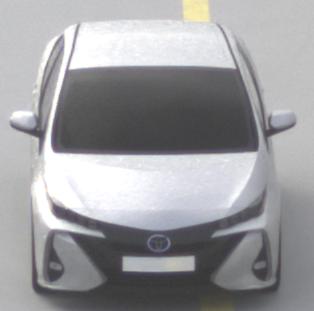
Make: Toyota
Model: Prius 1.8 Plug-In Hybrid
Detailed model: Prius (XW5) Plug-In
Model produced from: 2019/07
Model produced until: 2020/07
Doors: 5
Color: white
Road condition: dry road
Daytime: morning or afternoon
Contrast: low contrast